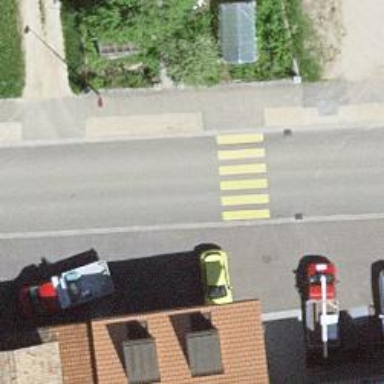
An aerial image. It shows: Marked crossing on the road.